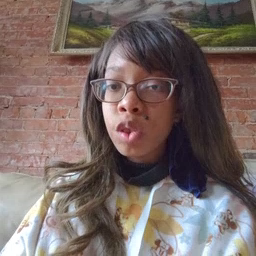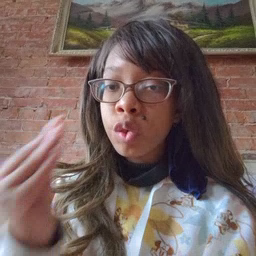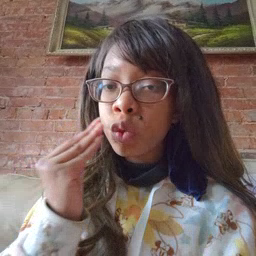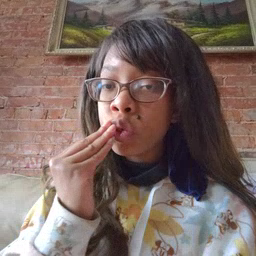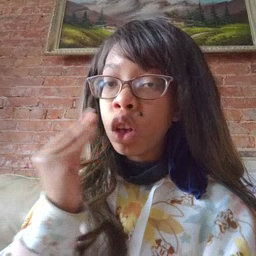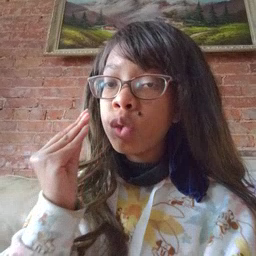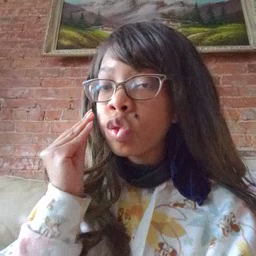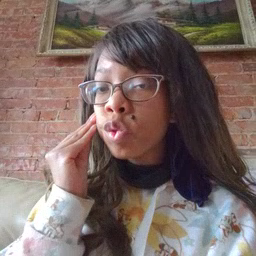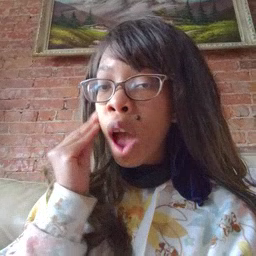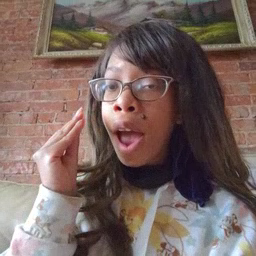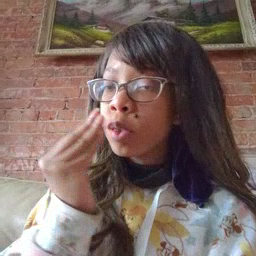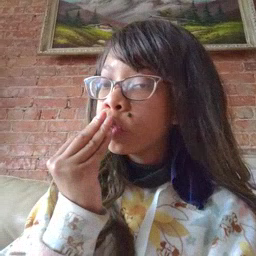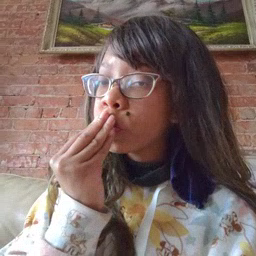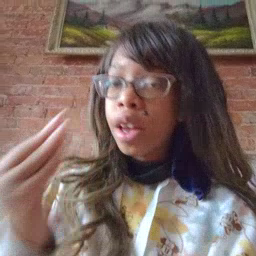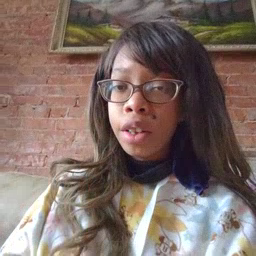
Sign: kiss